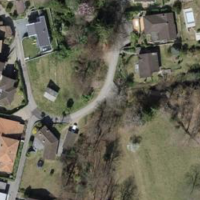
EUNIS habitat code: 55
Species observed at this site:
Phytolacca americana